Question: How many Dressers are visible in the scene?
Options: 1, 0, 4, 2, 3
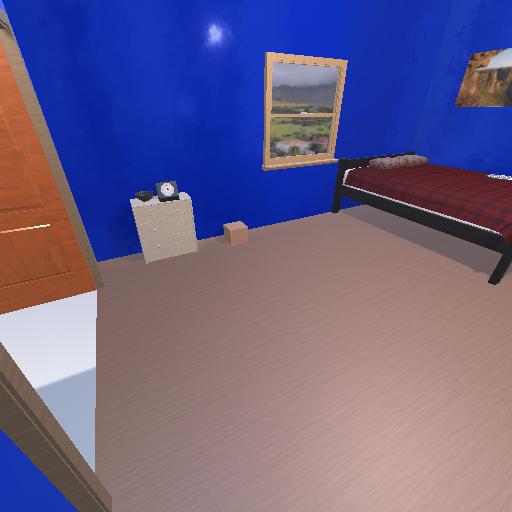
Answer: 1